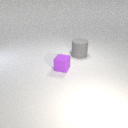
small purple rubber cube to the left of large gray rubber cylinder